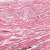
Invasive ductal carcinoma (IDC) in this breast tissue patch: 0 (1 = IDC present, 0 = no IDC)